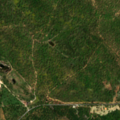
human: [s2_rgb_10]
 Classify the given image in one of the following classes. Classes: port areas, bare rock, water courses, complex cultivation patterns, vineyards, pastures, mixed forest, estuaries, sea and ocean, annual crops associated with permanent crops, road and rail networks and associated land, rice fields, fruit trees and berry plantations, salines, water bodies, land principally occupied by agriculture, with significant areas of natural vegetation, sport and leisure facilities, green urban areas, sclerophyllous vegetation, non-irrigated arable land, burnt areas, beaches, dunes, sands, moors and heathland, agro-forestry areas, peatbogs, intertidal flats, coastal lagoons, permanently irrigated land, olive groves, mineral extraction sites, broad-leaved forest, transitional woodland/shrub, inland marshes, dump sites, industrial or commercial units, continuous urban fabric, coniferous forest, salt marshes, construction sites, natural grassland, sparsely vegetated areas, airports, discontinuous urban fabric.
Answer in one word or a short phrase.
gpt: continuous urban fabric